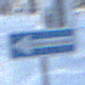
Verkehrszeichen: EinbahnstrasseLinksweisend
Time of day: MorningAfternoon
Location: Outdoor (Nature)
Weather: Clear
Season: Winter
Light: Natural